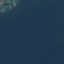
Label: SeaLake